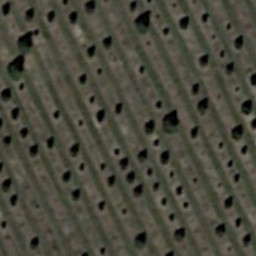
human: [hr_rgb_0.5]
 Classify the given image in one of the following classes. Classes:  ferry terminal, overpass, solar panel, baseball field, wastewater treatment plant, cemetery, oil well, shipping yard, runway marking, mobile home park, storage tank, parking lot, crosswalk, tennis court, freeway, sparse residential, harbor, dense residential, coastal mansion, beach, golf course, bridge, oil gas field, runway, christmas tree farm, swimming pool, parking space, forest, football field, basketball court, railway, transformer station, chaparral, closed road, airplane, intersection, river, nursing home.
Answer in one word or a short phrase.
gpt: christmas tree farm